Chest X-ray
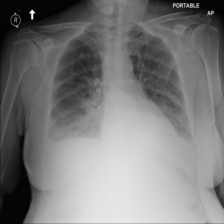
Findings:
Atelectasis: negative
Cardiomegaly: negative
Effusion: positive
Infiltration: positive
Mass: negative
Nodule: negative
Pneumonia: negative
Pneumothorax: negative
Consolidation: negative
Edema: positive
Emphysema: negative
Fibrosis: negative
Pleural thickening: negative
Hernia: negative